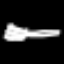
Label: fork